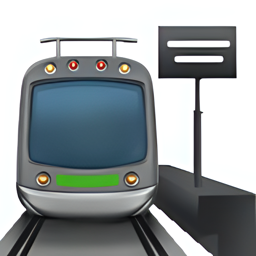
Name: station
Emoji: 🚉
Group: Travel & Places
Sub-group: transport-ground